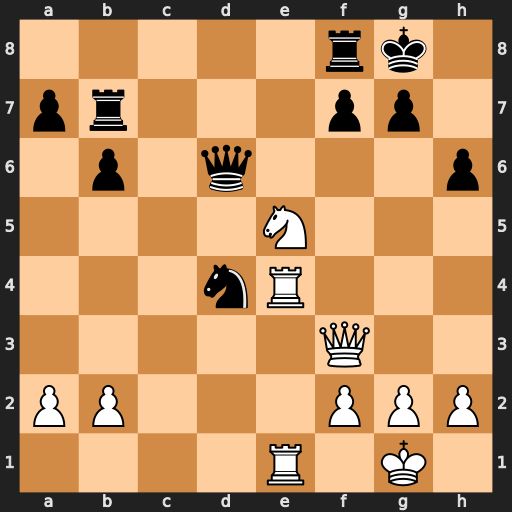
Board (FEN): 5rk1/pr3pp1/1p1q3p/4N3/3nR3/5Q2/PP3PPP/4R1K1
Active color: w
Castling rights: -
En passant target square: -
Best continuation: Rxd4 Qxd4 Qxb7